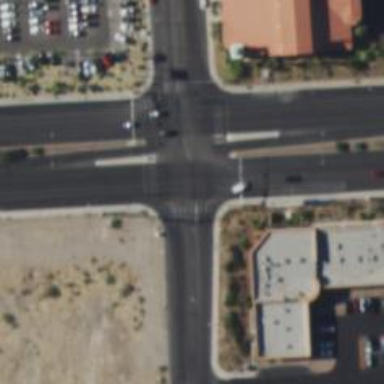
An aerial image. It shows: Solid stop line on the road marking.